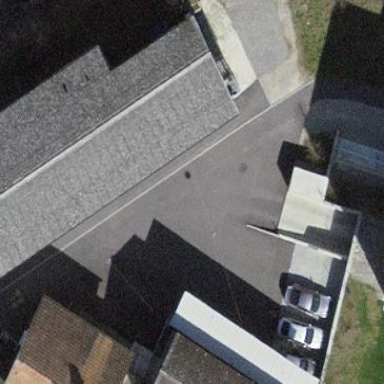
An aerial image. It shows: Building with tiled roof.